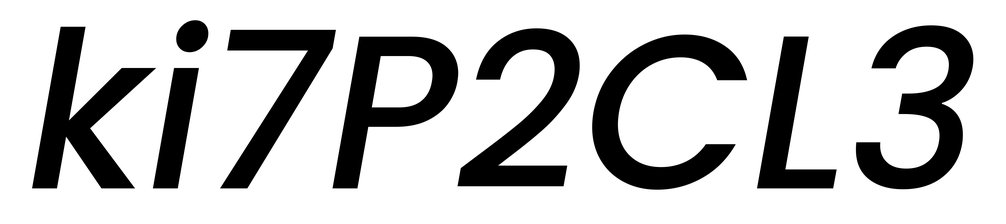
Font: Poppins-MediumItalic